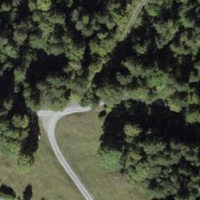
EUNIS habitat code: 43
Species observed at this site:
Milvus milvus